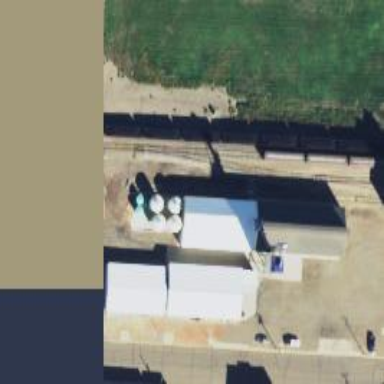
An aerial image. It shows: Railway siding for service.